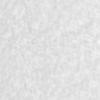
Label: no_change